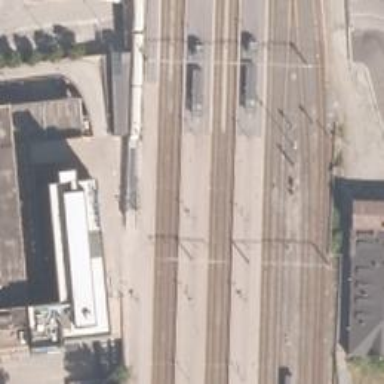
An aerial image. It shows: Close-up of railway platform edge.